Question: Is this animation possible in iOS, any third party API's for that?

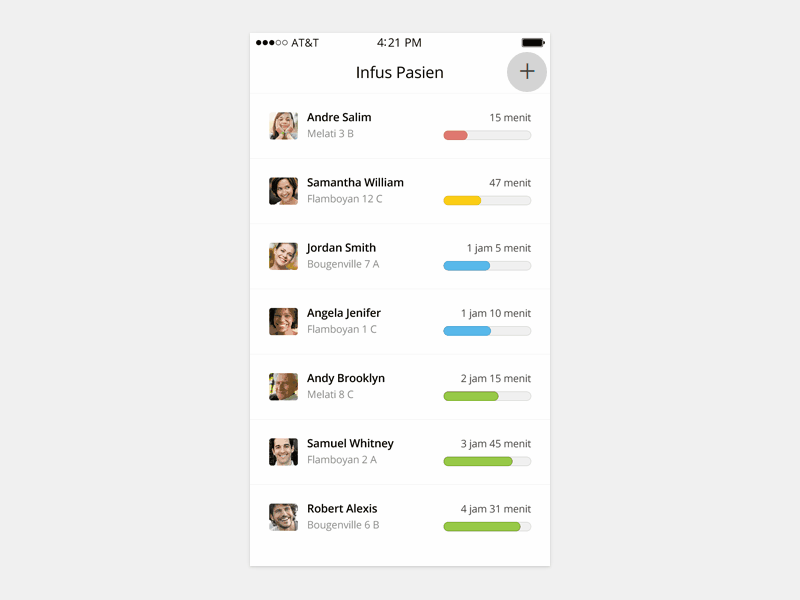
Answer: Figured out myself with nested animations
'''
-(void)viewDidLoad
{
expandiView = [[UIView alloc] initWithFrame:CGRectMake(137, 269, 30, 2
)];
expandiView.backgroundColor = [UIColor redColor];
[self.view addSubview:expandiView];
expandiView.hidden=YES;
}
-(IBAction)Expand:(id)sender {
expandiView.hidden=NO;
[UIView animateWithDuration:0.5f
animations:^{
expandiView.frame = CGRectMake(60, 269, 200, 2);
}
completion:^(BOOL finished) {
[UIView animateWithDuration:1
animations:^{
expandiView.frame = CGRectMake(60, 269, 200, 100);
}];
}];
}
-(IBAction)collapse:(id)sender {
[UIView animateWithDuration:0.5f
animations:^{
expandiView.frame = CGRectMake(60, 269, 200, 2);
}
completion:^(BOOL finished) {
[UIView animateWithDuration:0.5f animations:^{
expandiView.frame = CGRectMake(137, 269, 30, 2);
} completion:^(BOOL finished) {
expandiView.hidden=YES;
}];
}];
}
'''